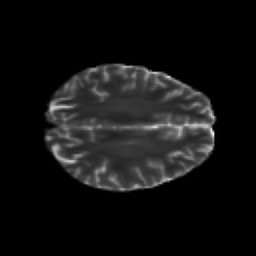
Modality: T2w
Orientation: axial
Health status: healthy
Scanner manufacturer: siemens
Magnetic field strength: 3 T
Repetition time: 10 s
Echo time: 0.092 s